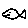
Label: fish